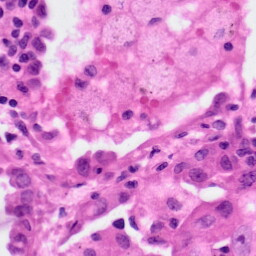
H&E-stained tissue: Lung